Interaction volume radius: 10 \u00c5
Interaction volume height: 25 \u00c5
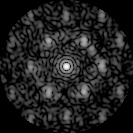
Disorder parameter: 0.5868